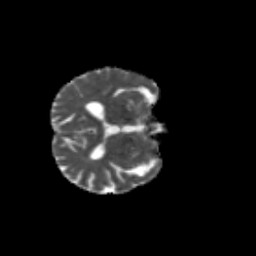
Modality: MD
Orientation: axial
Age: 59
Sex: female
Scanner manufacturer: siemens
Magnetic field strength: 3 T
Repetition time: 4.71 s
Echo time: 0.0906 s